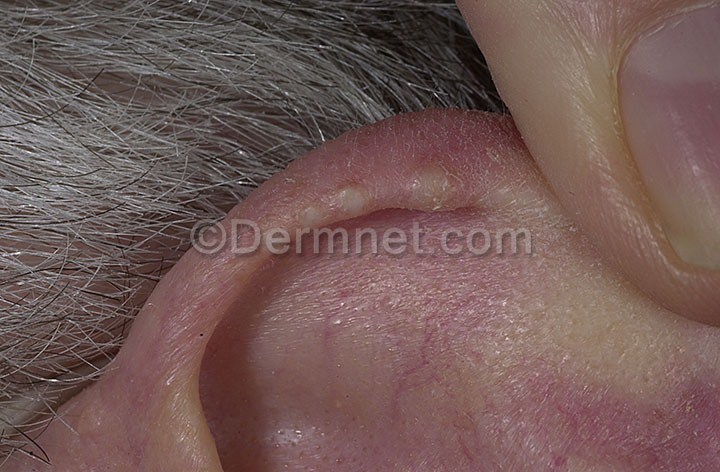
Disease: Light Diseases and Disorders of Pigmentation